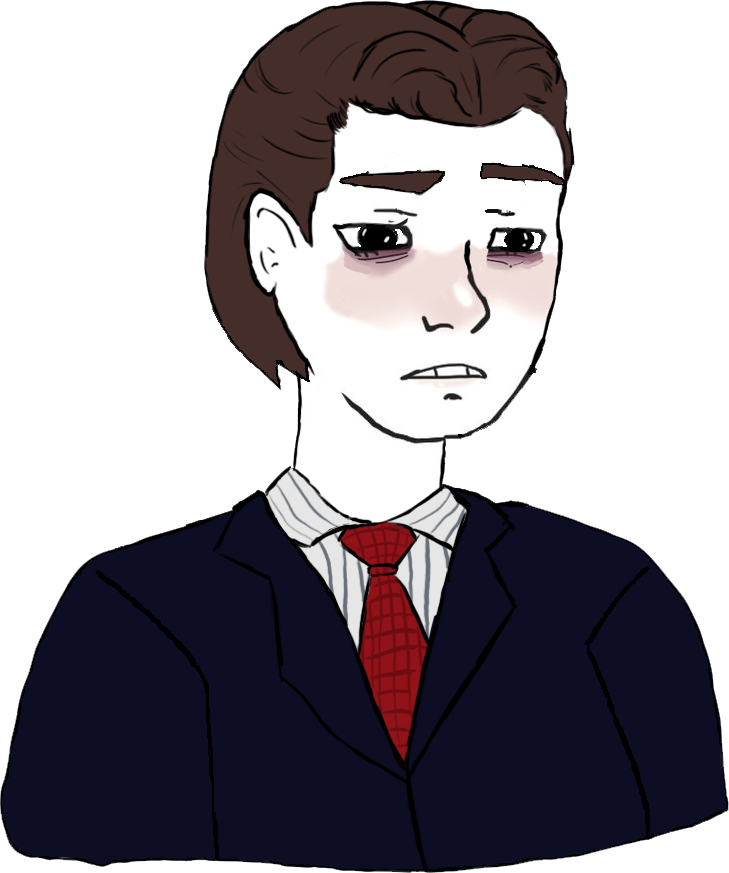
Label: 5_Twinkjak